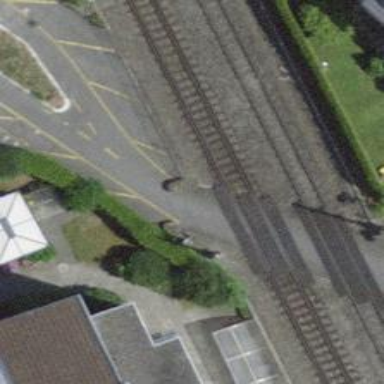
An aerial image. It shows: Narrow-gauge railway track with one electrified contact line.